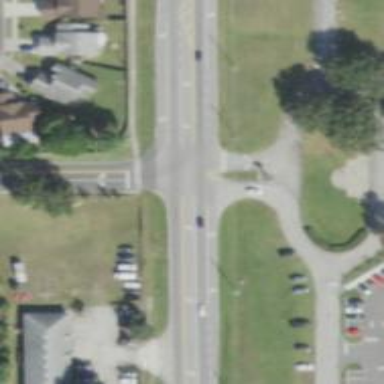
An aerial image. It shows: Secondary road with asphalt surface and sidewalk on the left.